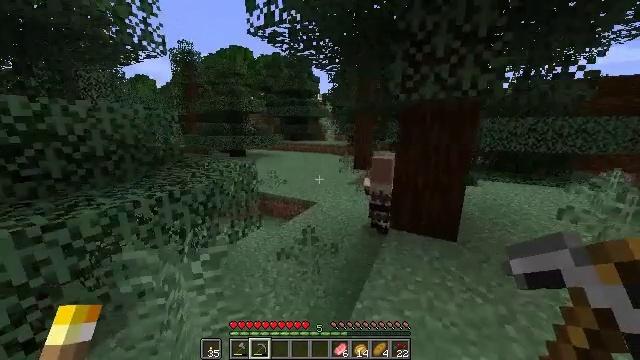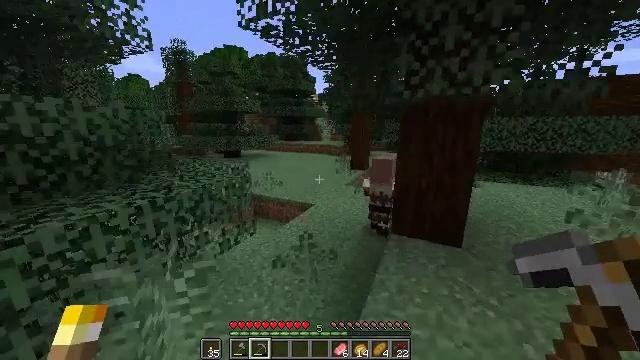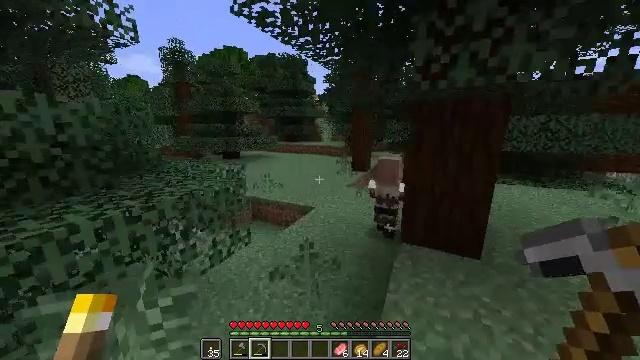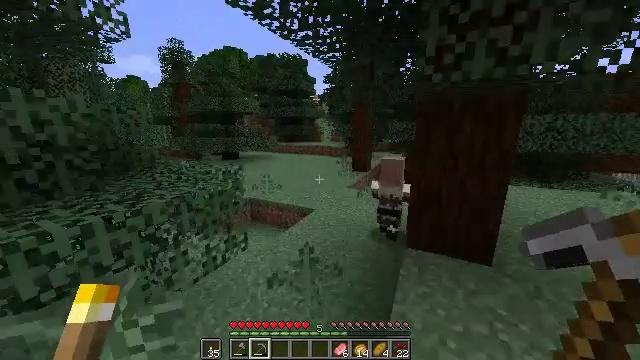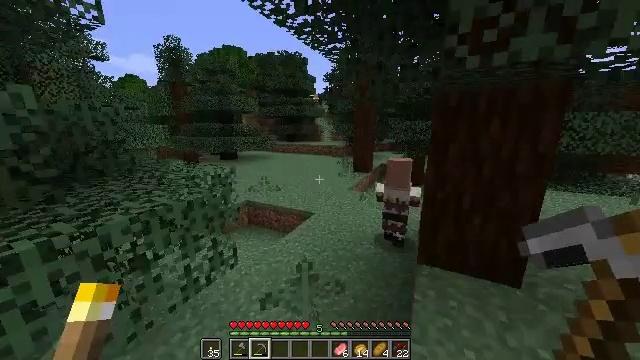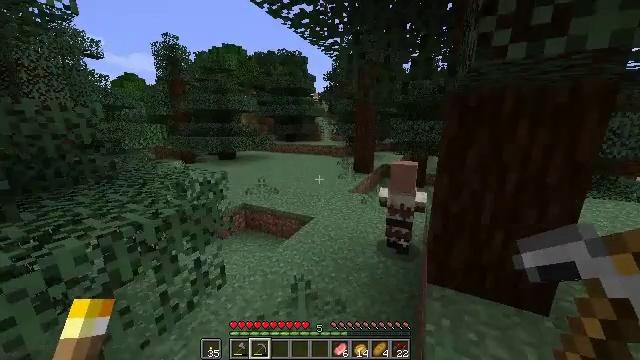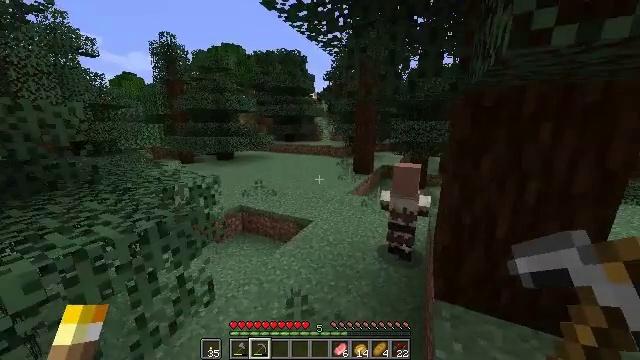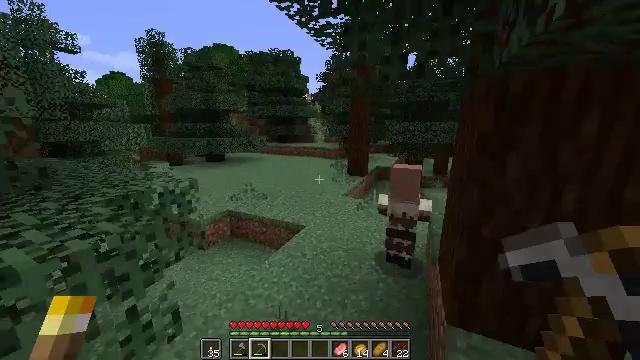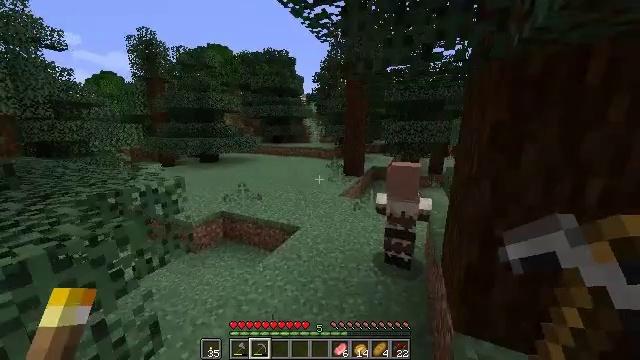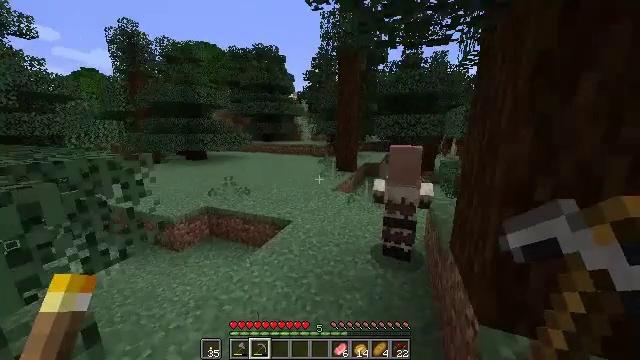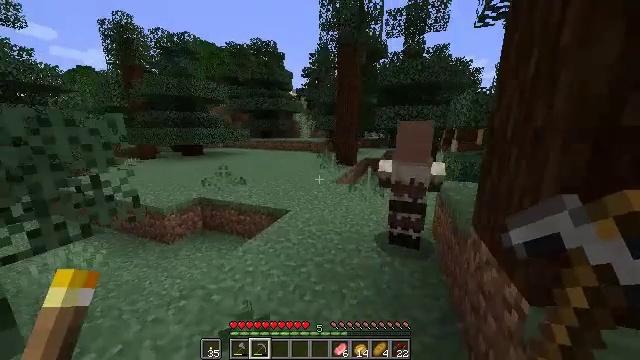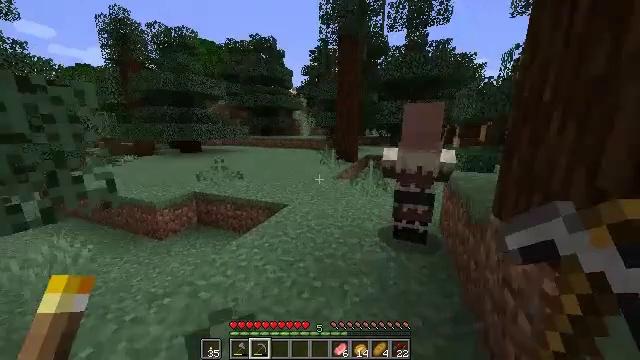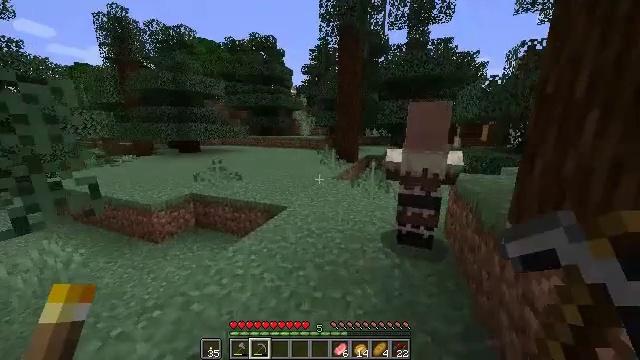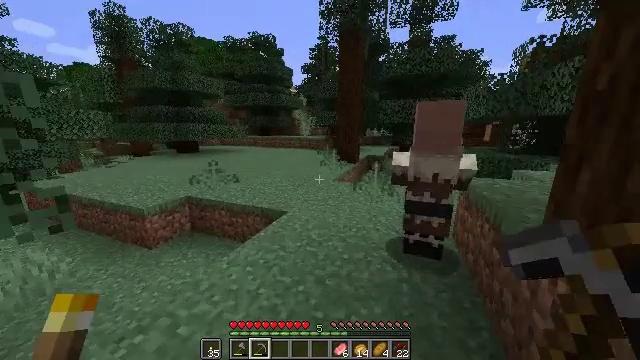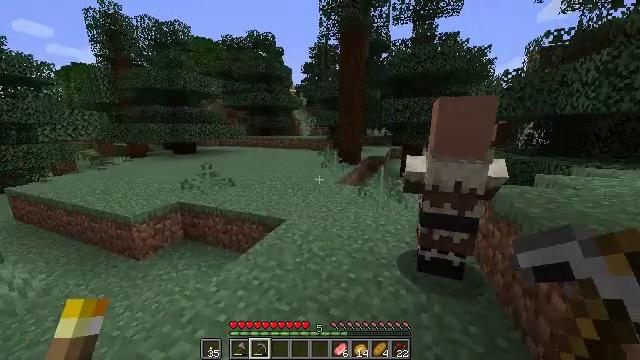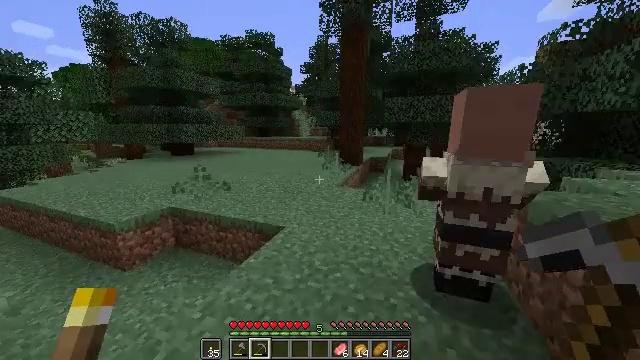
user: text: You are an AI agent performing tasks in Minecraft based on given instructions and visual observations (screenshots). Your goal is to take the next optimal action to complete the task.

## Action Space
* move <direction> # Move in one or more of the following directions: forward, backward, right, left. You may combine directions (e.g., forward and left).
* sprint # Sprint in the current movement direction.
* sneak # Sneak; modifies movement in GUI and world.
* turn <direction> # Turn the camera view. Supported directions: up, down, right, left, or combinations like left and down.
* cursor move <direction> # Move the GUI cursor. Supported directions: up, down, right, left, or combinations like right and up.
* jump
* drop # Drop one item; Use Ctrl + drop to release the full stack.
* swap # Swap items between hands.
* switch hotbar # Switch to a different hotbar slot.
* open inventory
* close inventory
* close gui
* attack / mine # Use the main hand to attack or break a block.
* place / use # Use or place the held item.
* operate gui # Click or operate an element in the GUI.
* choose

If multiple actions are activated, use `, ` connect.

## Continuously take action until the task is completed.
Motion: motion action
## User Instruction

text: Gather spruce leaves to collect foliage.
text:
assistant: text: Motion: move forward, sprint, turn right
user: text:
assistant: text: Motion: move forward, sprint
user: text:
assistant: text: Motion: move forward, sprint
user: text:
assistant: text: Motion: move forward, sprint
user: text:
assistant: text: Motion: move forward, sprint
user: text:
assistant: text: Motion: move forward, sprint
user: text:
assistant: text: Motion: move forward, sprint, turn right
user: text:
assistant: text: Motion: move forward, sprint, turn right
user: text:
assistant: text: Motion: move forward, sprint, turn right
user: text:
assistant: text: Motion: move forward, sprint
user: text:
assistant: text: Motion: move forward, sprint
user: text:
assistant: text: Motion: move forward, sprint
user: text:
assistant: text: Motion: move forward, sprint
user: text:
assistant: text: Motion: move forward, sprint
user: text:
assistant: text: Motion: move forward, sprint
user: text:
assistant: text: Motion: move forward, sprint
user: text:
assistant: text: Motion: move forward, sprint
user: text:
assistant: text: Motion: move forward, sprint
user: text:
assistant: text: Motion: move forward, sprint, turn right
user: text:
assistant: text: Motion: move forward, sprint
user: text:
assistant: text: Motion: move forward, sprint, turn right
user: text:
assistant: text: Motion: move forward, sprint, turn right and down
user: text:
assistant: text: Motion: move forward and move left, sprint, turn right and down
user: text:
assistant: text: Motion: move forward and move left, sprint, turn right and down
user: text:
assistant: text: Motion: move forward and move left, sprint, turn right
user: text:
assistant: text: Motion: move forward and move left, sprint
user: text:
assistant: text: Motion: move forward and move left, sprint, turn right
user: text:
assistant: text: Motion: move forward and move left, sprint
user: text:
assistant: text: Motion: move forward, sprint
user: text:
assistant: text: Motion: move forward, sprint